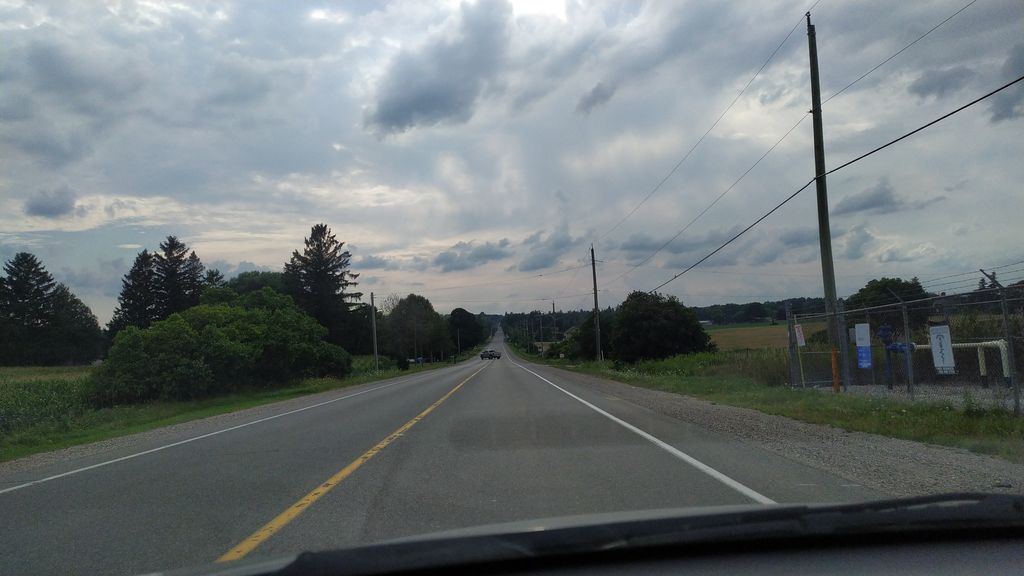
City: kitchener-waterloo